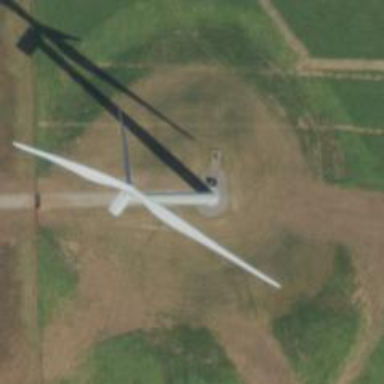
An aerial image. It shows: Wind power generator using wind turbines.